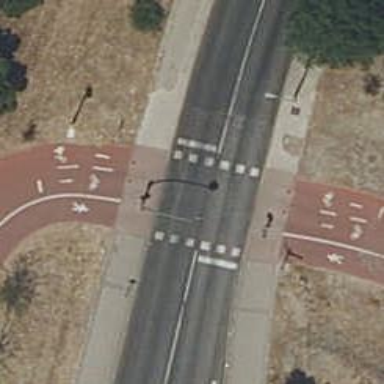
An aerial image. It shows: Road crossing with traffic signals.